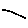
Label: line